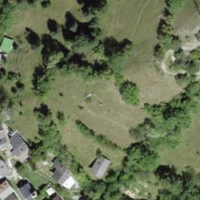
EUNIS habitat code: 45
Species observed at this site:
Salvia pratensis